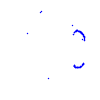
Particle: proton